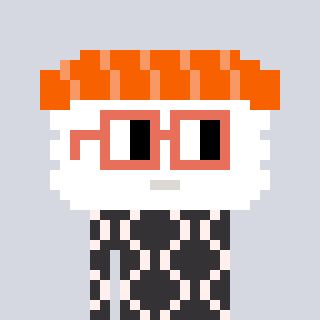
a pixel art character with square orange glasses, a nigiri-shaped head and a grayscale-colored body on a cool background